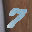
Label: 7